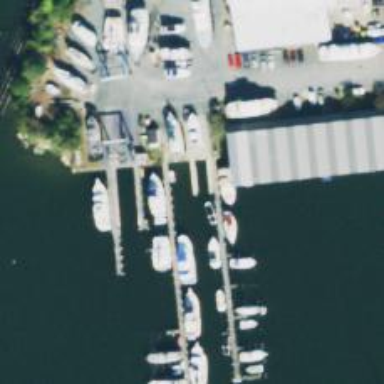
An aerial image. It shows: Pier designed with boat lift feature.